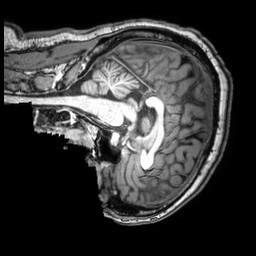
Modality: T1w
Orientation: sagittal
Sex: male
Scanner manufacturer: philips
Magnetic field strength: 3 T
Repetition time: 0.008156 s
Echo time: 0.00374 s